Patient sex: F
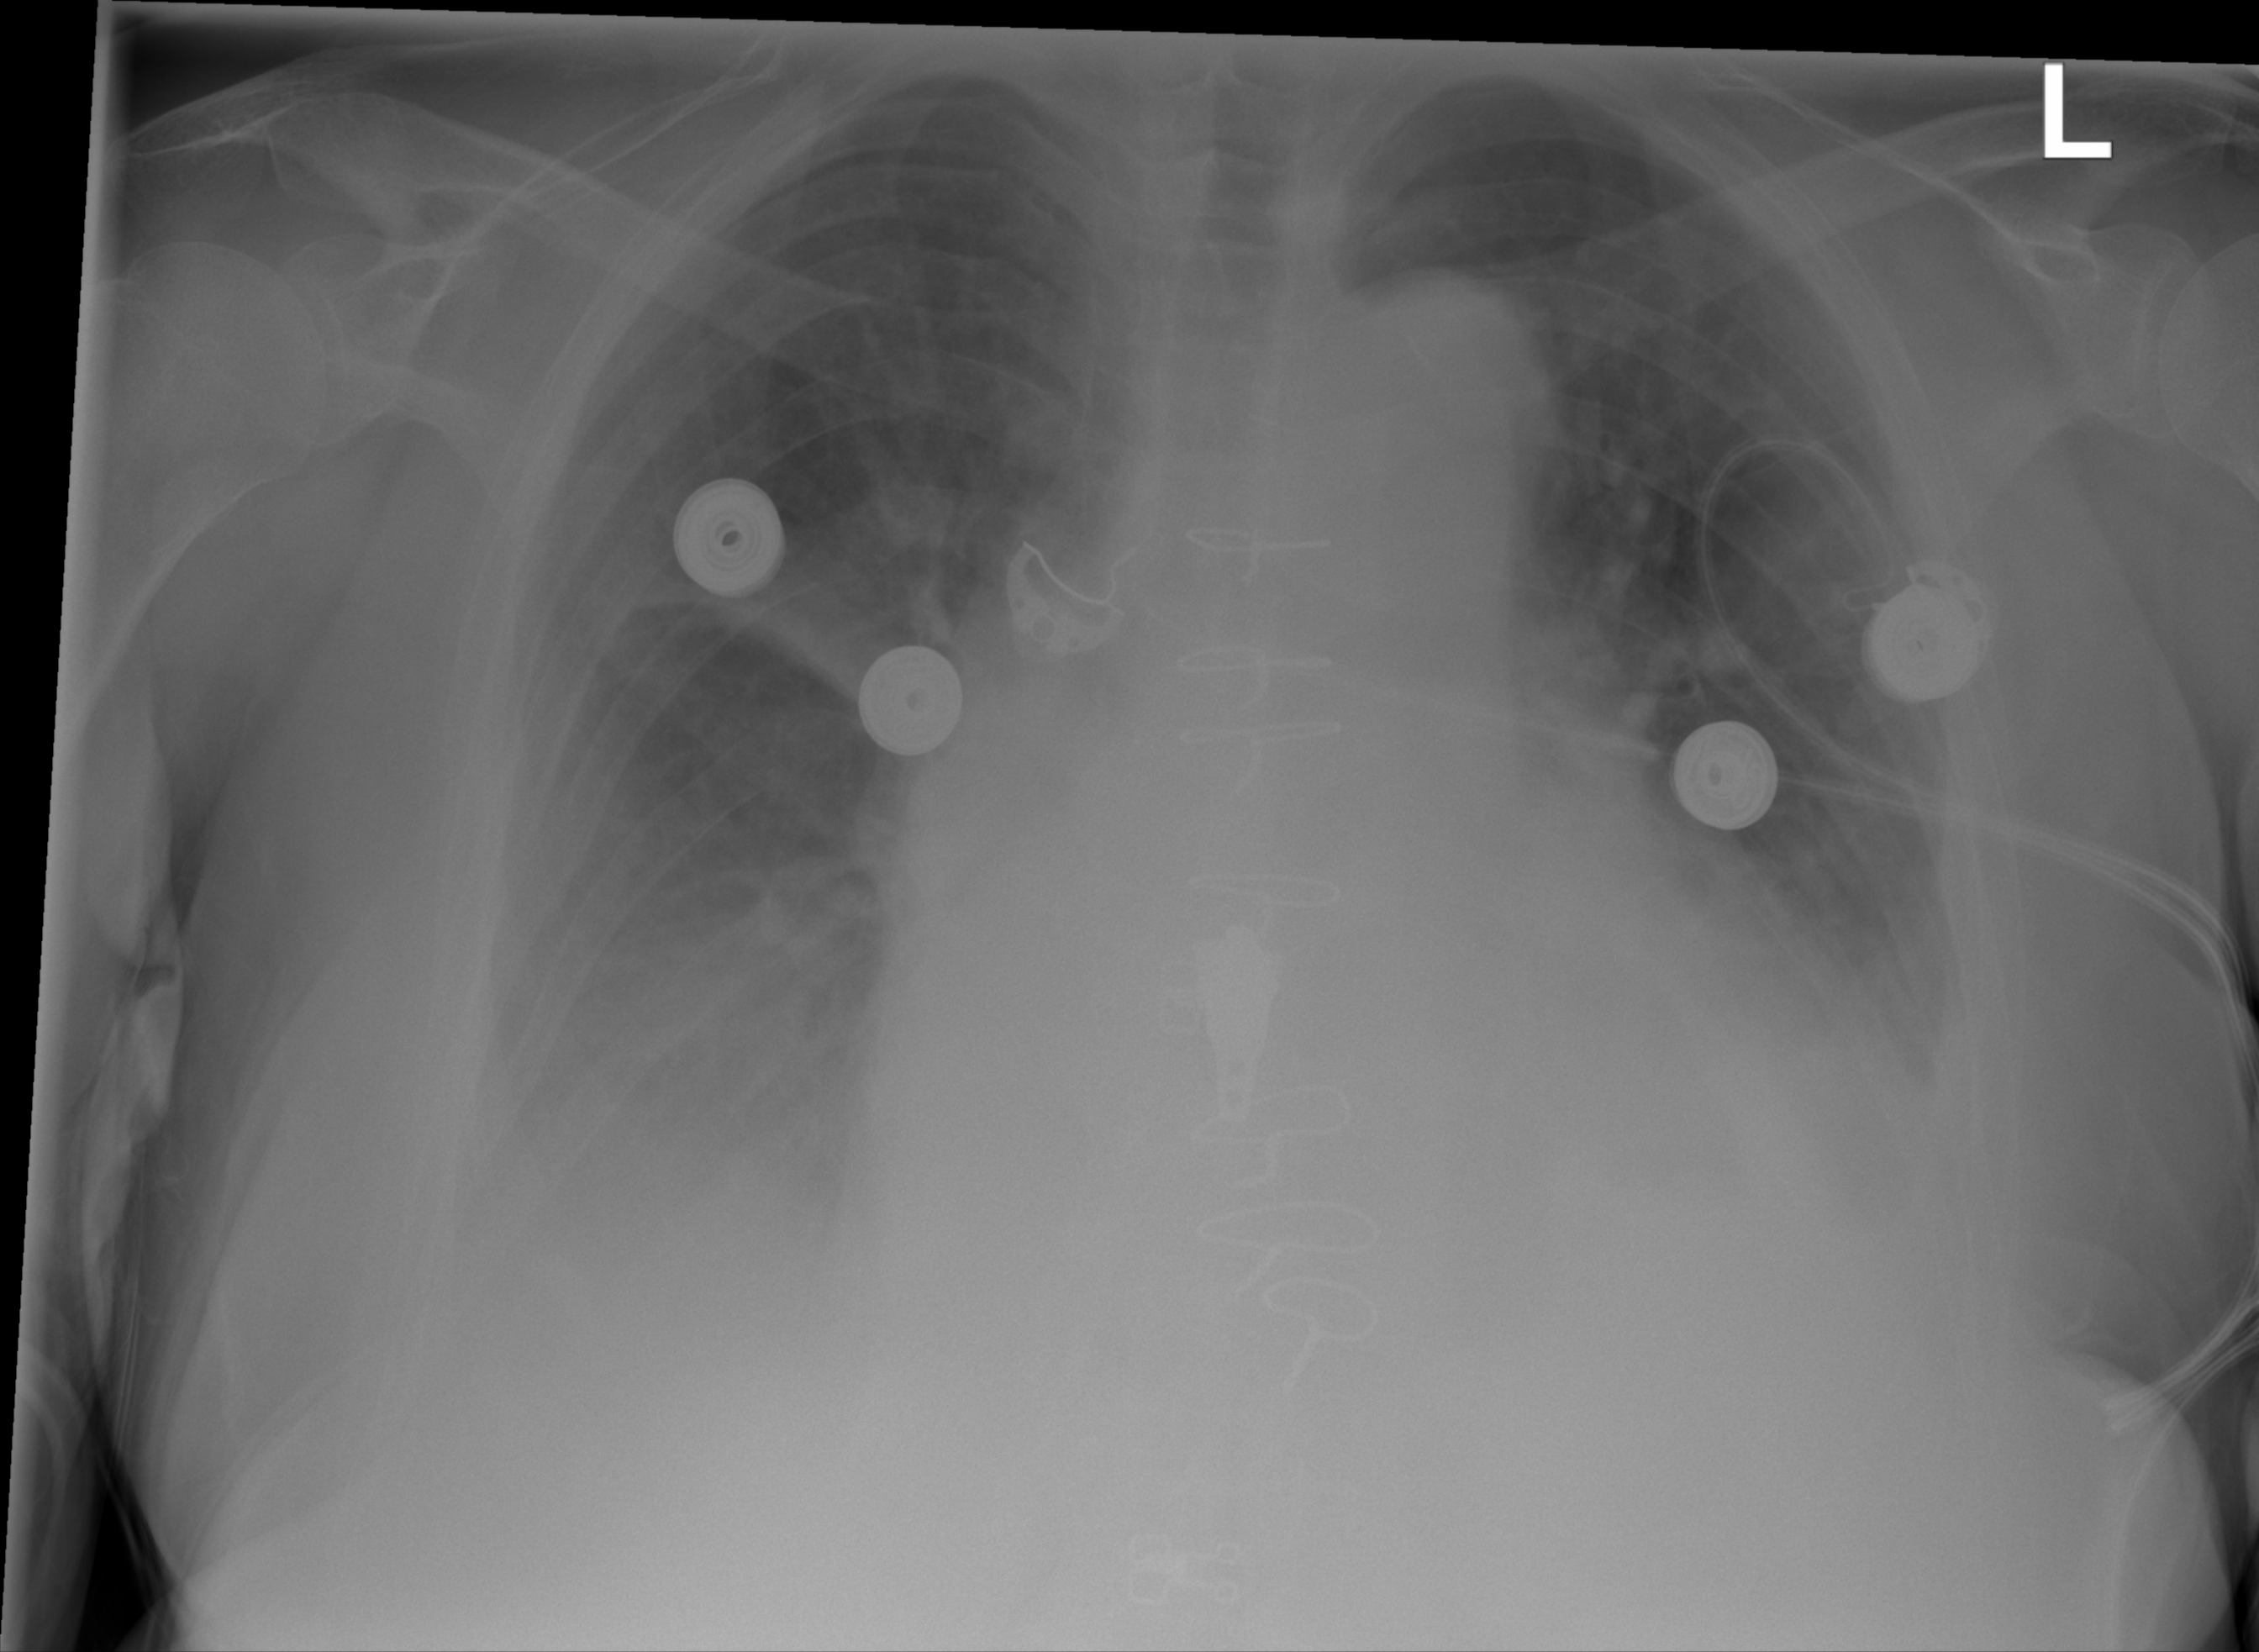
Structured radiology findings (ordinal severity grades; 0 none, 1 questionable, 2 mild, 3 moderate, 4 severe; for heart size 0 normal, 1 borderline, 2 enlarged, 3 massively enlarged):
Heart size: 2
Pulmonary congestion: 0
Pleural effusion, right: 2
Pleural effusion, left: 2
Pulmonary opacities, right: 0
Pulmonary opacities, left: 0
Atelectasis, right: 2
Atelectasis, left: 2